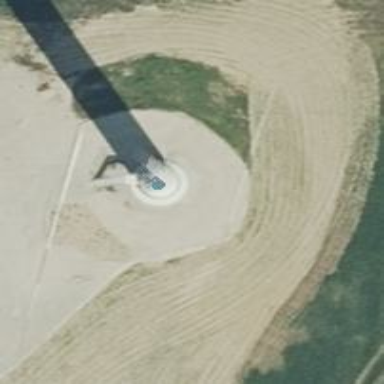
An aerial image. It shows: Wind turbine generator made by Vestas. The generator utilizes wind as its power source and belongs to the horizontal axis type.